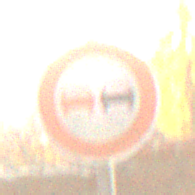
Verkehrszeichen: Ueberholverbot
Umgebung: Roofed, Suburban
Tageszeit: SunriseSunset
Wetter: Clear
Licht: Natural
Jahreszeit: NotSpecified
Kontrast: MediumContrast